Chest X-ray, PA view. Patient: 59 years old, sex M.
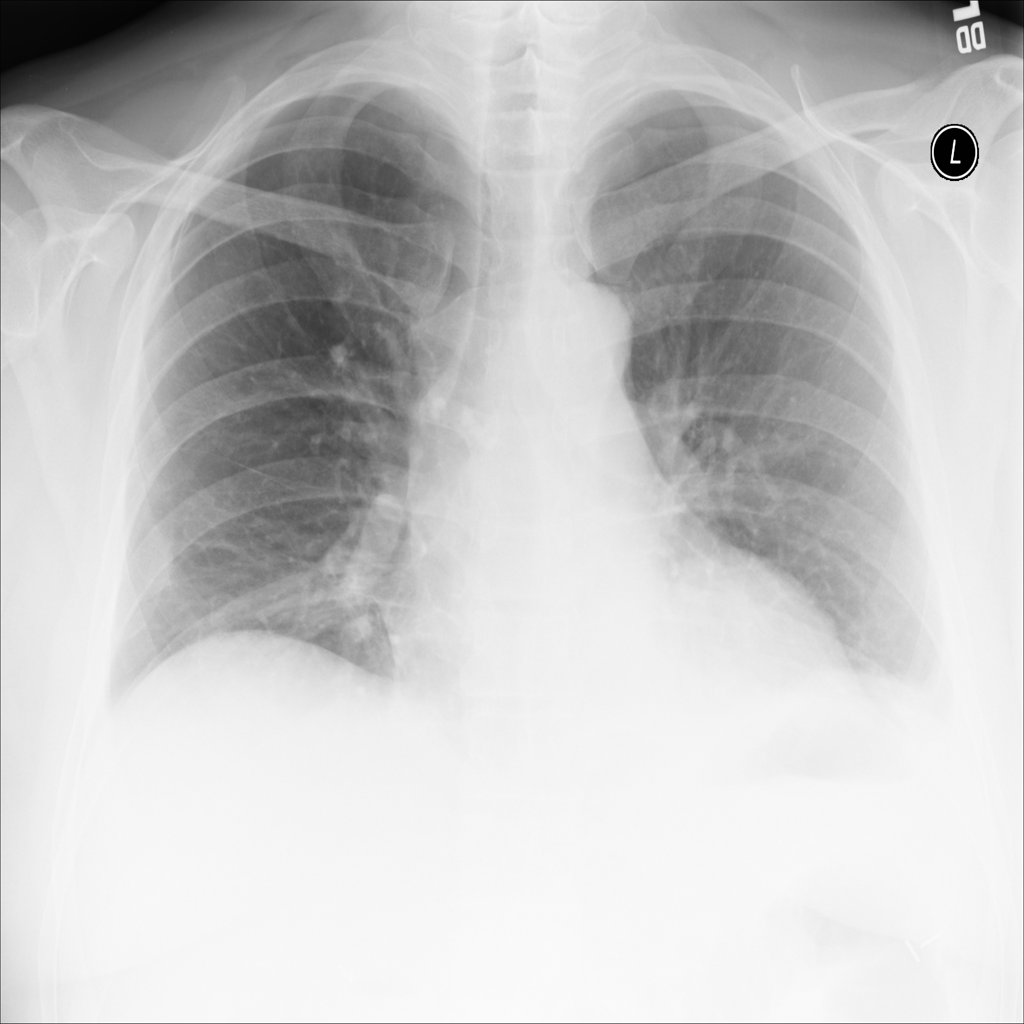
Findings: No Finding